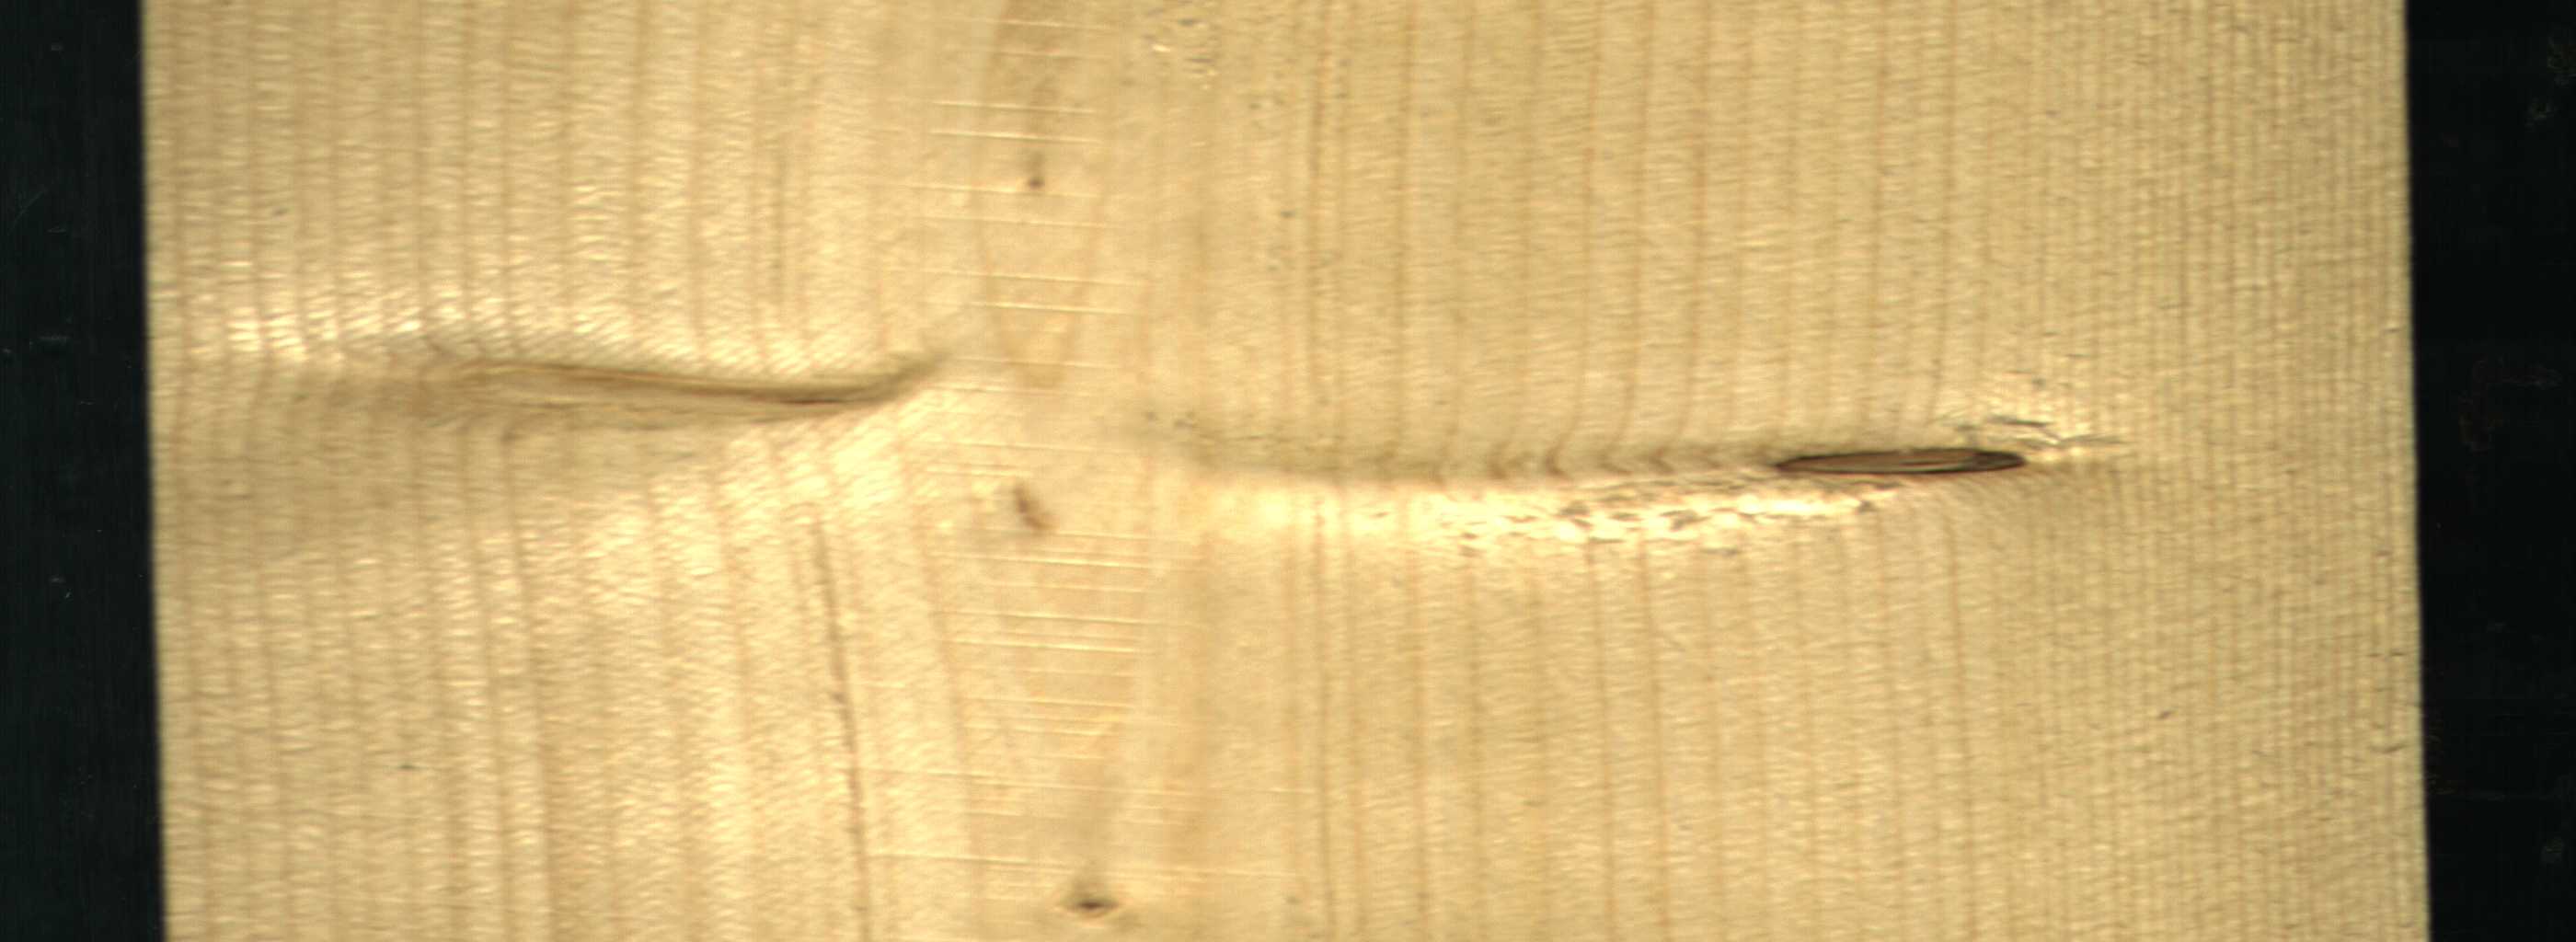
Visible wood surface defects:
Dead_Knot
Live_Knot